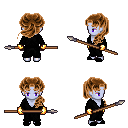
a pixel art fantasy rpg character, female body template, dark elf, purple skin, gray robe, metal pants, brown princess hairstyle, gold gloves, black slippers, spear, four views (front, back, left, right), 2x2 character sprite sheet, small pixel art, hard edges, no anti-aliasing